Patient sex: M
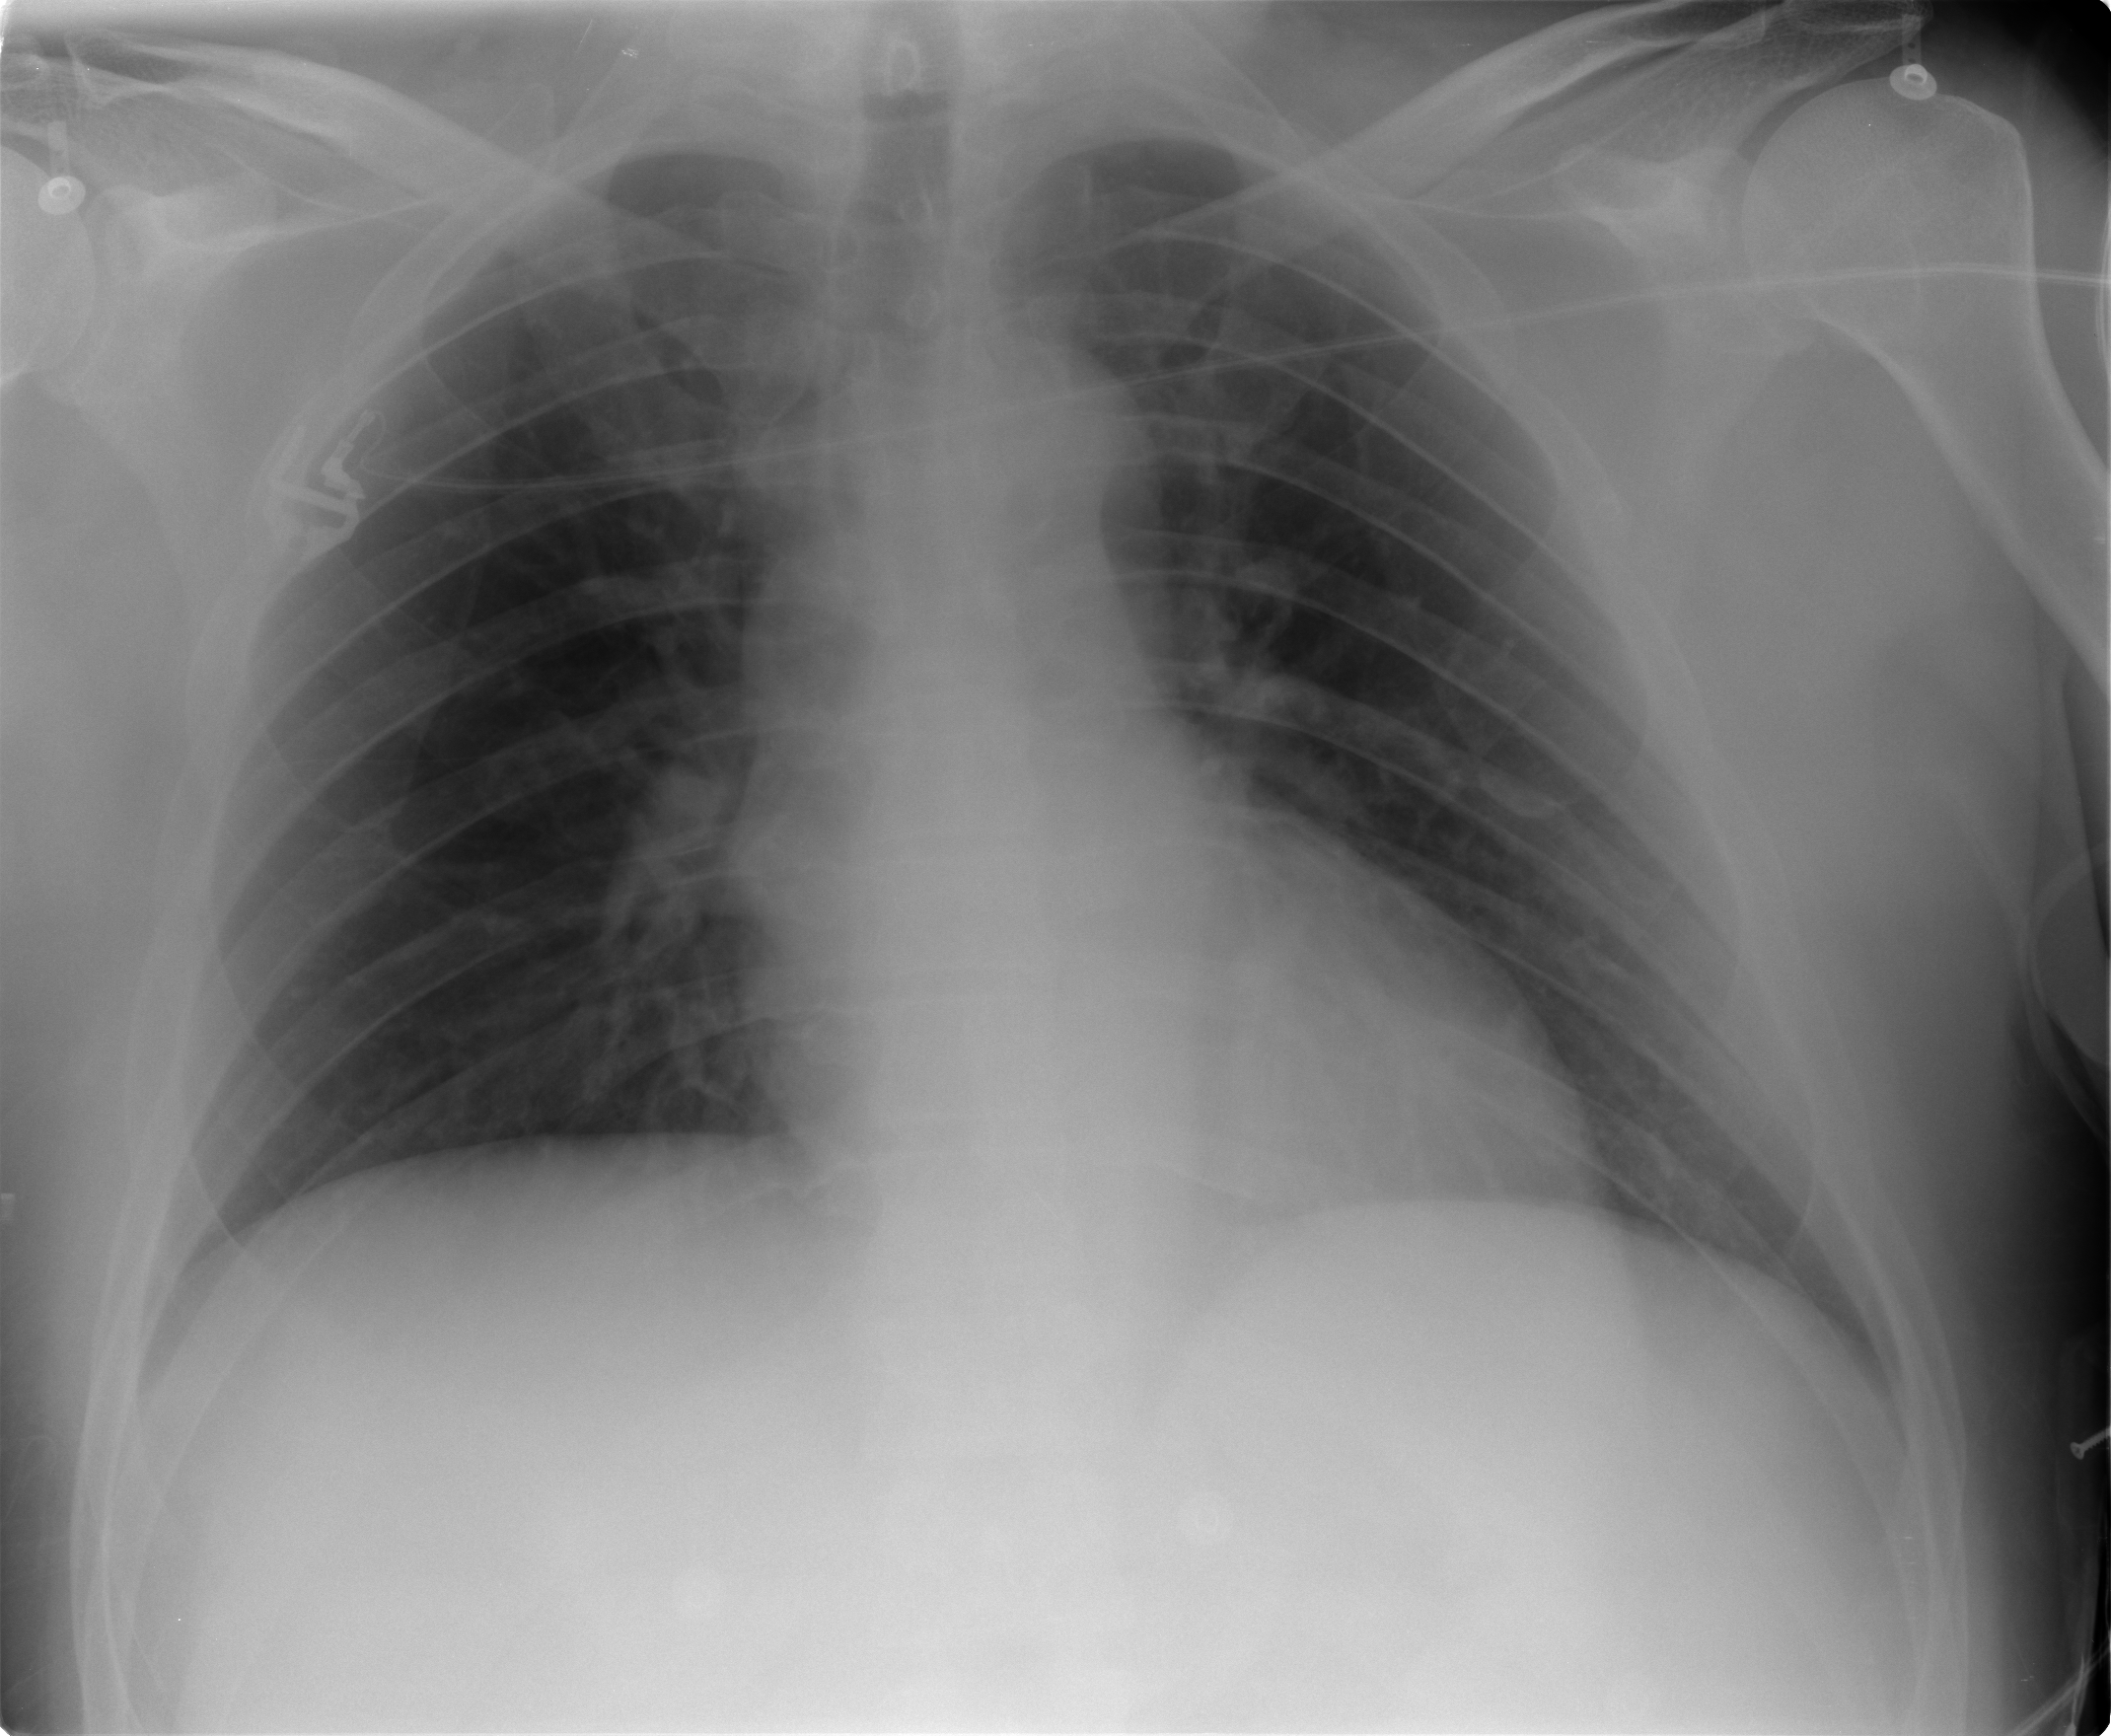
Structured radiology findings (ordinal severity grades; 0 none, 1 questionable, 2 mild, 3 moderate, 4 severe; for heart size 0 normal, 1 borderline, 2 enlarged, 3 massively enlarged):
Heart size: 1
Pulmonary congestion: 3
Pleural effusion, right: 2
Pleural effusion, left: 2
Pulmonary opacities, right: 0
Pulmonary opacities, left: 0
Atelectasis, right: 2
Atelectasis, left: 2